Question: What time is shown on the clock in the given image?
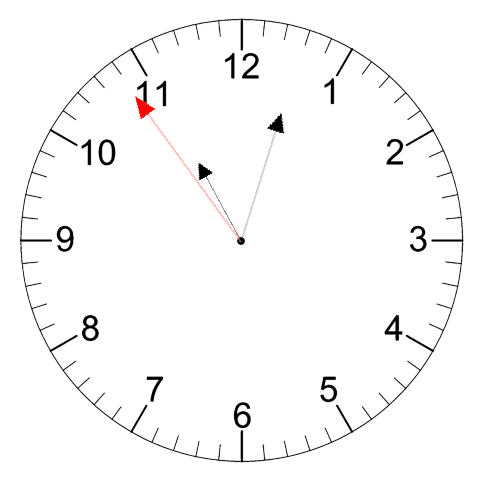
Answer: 11:02:54